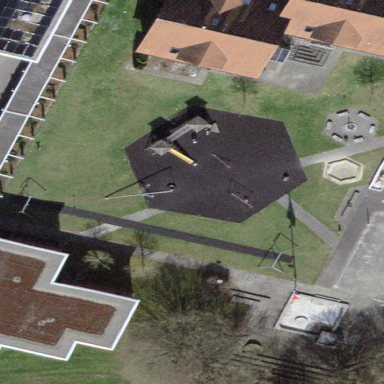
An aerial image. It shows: Playground area for leisure activities on the land.